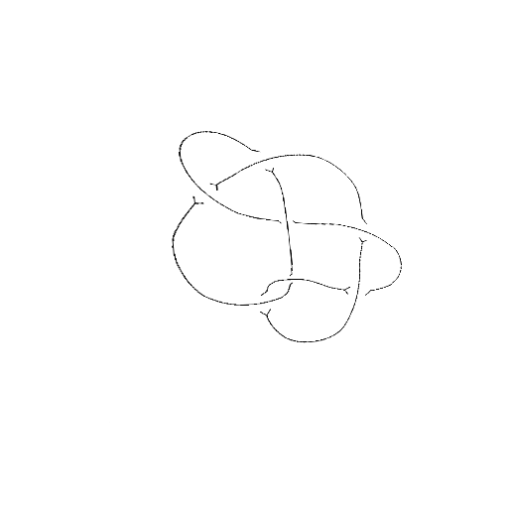
Crossing number: 7